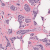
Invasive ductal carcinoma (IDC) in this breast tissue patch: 1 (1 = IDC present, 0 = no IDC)